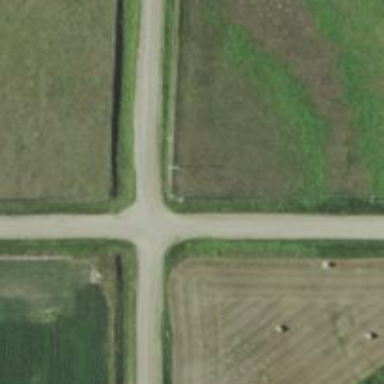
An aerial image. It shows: Tertiary road.